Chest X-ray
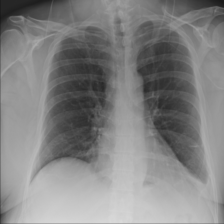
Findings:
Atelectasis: negative
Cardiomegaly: negative
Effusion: negative
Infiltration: negative
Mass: negative
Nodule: negative
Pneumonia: negative
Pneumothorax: negative
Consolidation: negative
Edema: negative
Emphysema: negative
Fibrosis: negative
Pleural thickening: negative
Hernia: negative